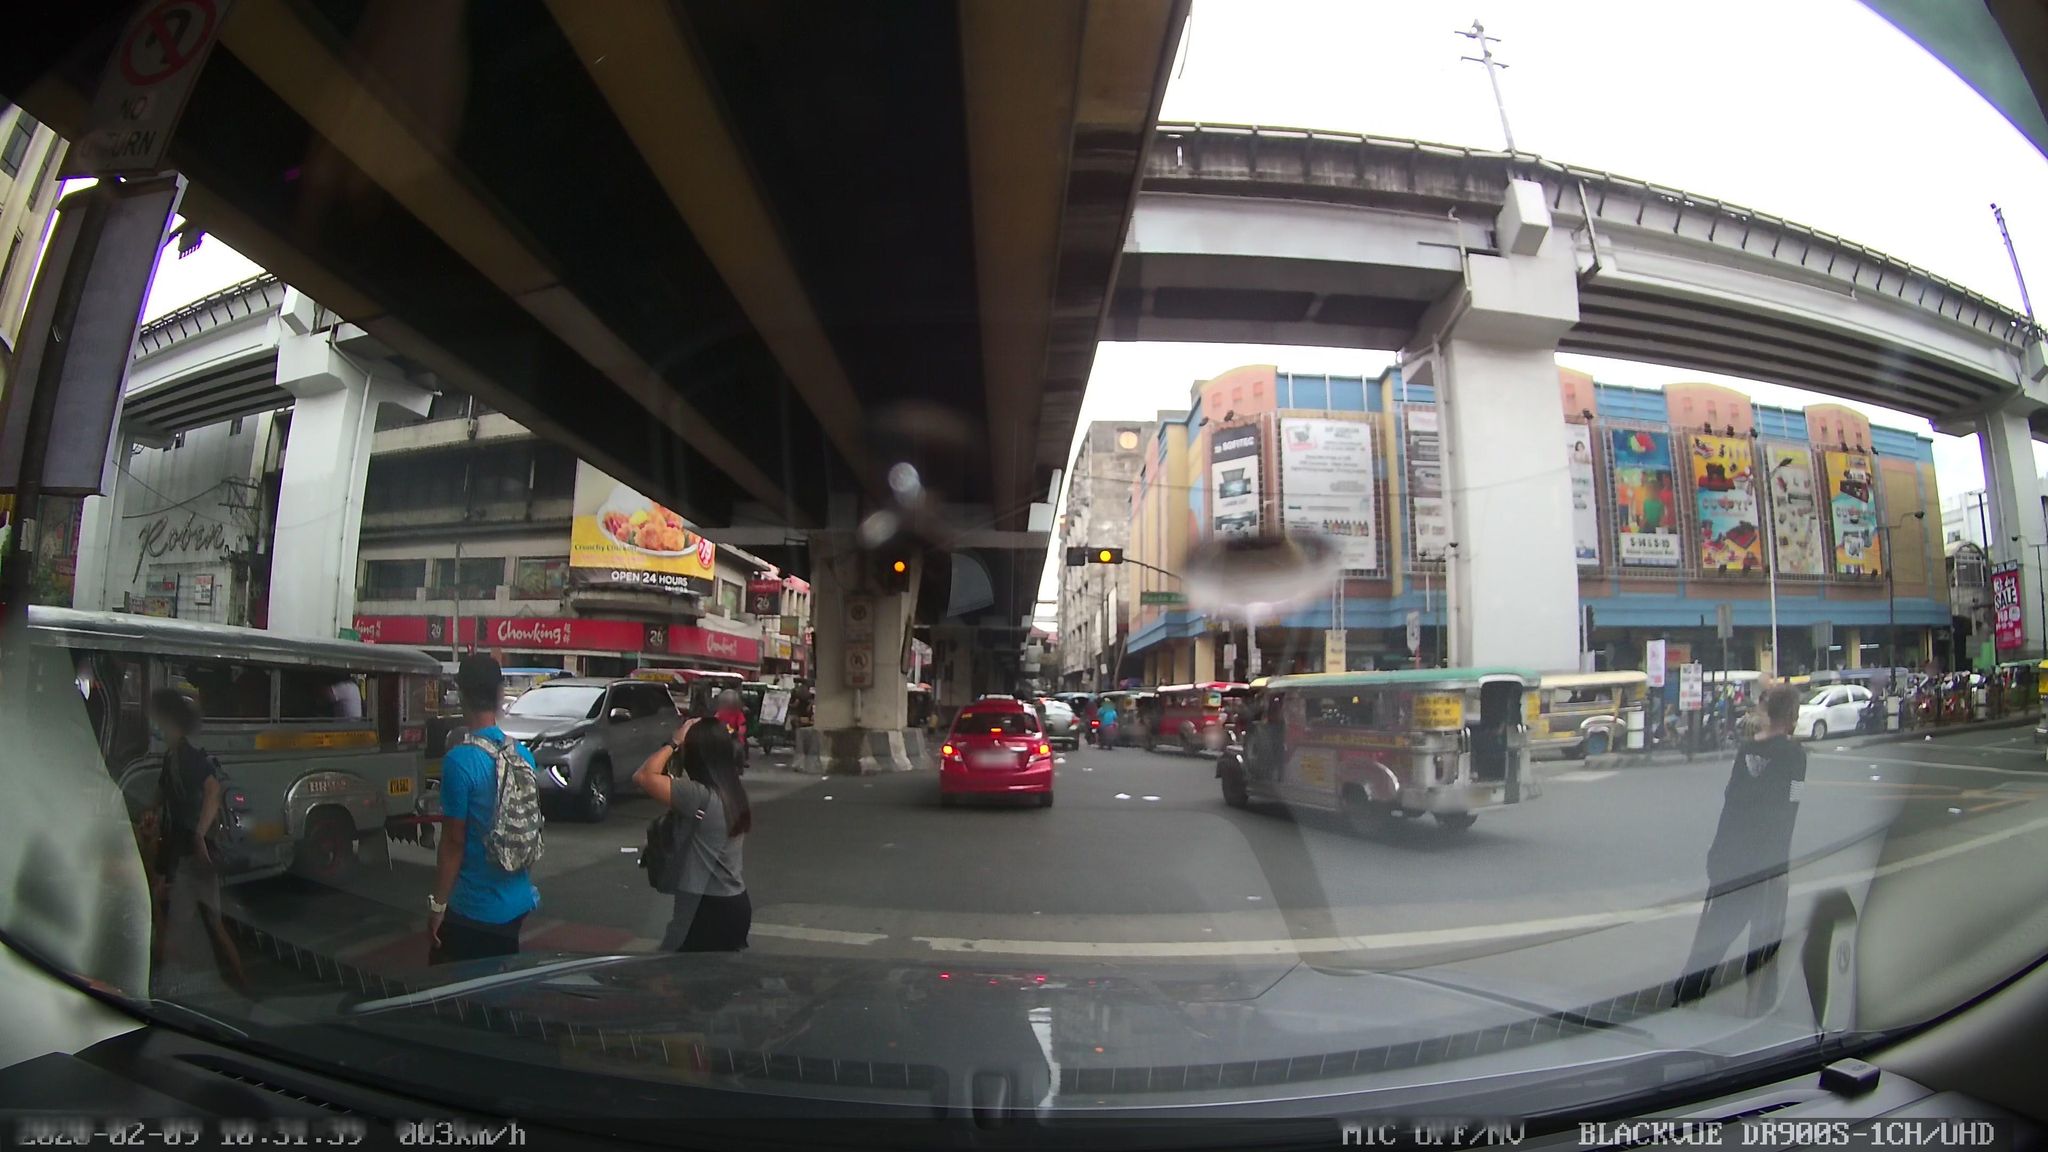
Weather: rainy
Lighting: day
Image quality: good
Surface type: driving surface
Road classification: primary
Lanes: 3
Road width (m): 13.2, 9.9, 16.5
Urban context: urban centre
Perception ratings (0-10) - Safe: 4.65, Lively: 8.58, Beautiful: 1.11, Boring: 3.56, Depressing: 3.98, Wealthy: 1.65